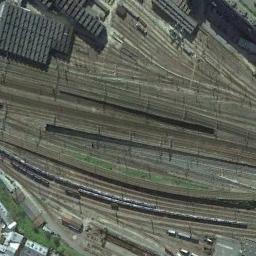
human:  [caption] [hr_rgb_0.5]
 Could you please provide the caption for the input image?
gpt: Several buildings are beside the railway .

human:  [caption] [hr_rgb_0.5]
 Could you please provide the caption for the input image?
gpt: There are about ten railway lines here .

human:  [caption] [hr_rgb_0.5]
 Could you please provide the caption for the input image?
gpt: The railway is next to some houses .

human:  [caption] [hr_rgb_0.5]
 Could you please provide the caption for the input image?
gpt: These staggered railways have some trains on the tracks and some buildings are on one side of the railways .

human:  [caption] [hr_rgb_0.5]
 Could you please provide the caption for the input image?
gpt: There are some buildings beside the railway .